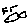
Label: fish